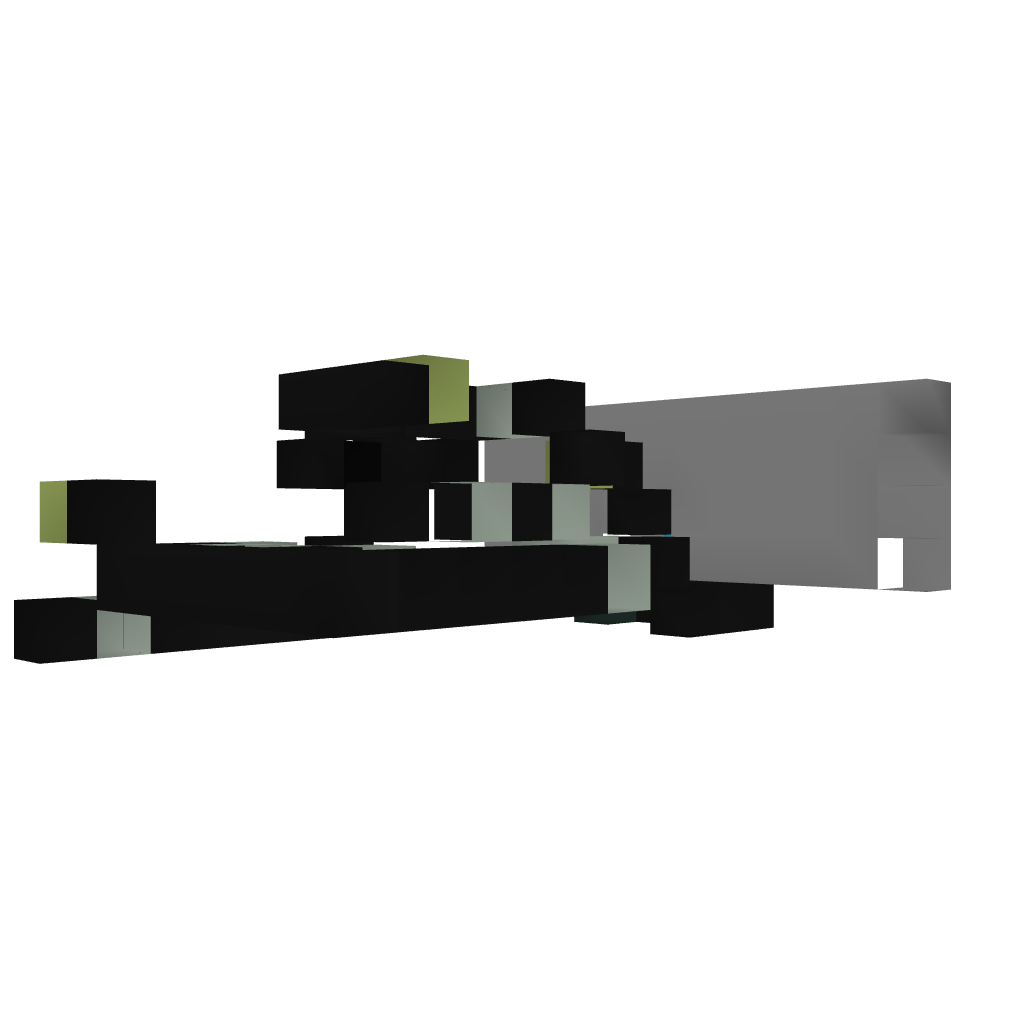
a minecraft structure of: Nazi Zombies Quick Revive